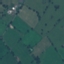
Land use / land cover class: Pasture